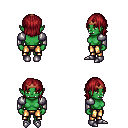
a pixel art fantasy rpg character, female body template, orc, green skin, steel arm armor, gold greaves, brunette long bangs hairstyle, bronze tiara, metal boots, four views (front, back, left, right), 2x2 character sprite sheet, small pixel art, hard edges, no anti-aliasing